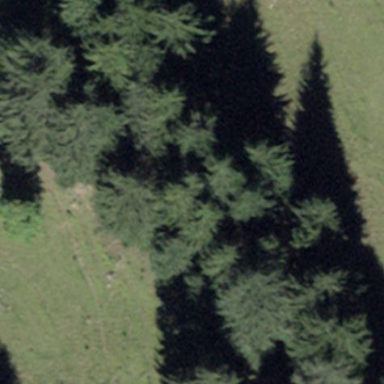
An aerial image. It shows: Forest area.